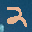
Label: 2